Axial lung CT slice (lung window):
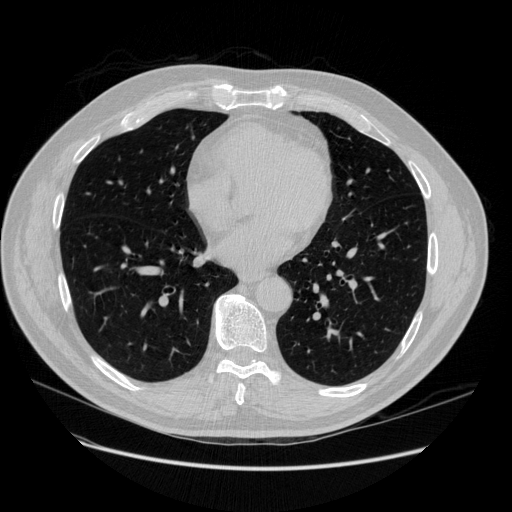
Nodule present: no